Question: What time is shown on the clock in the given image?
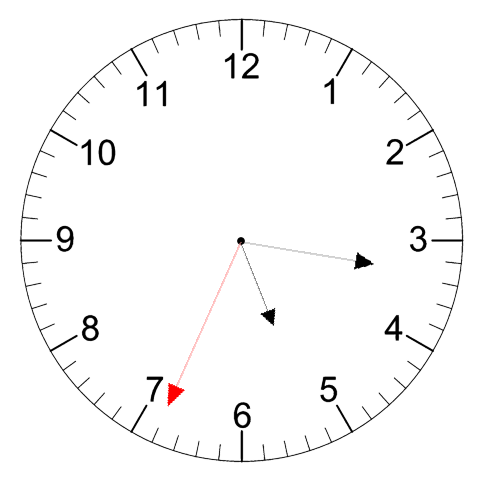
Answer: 05:16:34